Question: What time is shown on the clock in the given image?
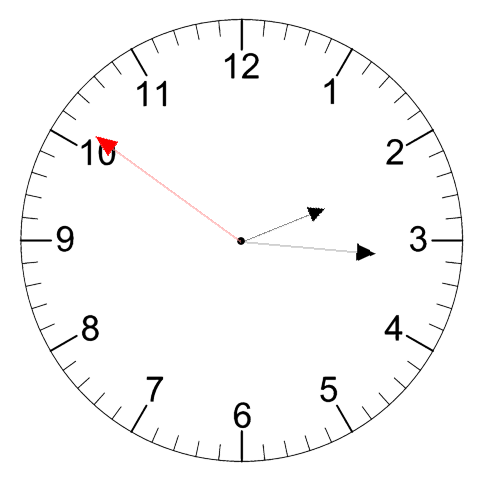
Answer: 02:15:51